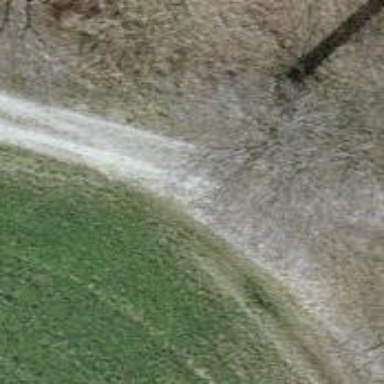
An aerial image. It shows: Track with grade 2 gravel surface.